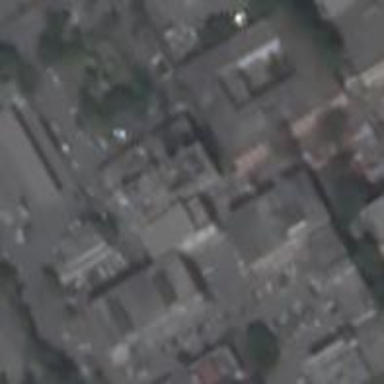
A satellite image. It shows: Police building.